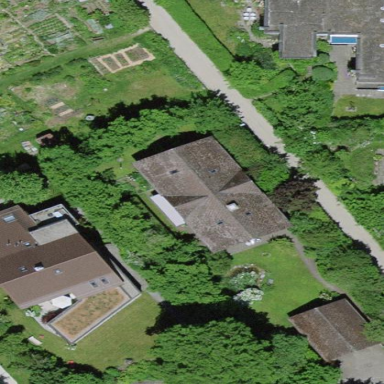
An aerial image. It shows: Residential building.